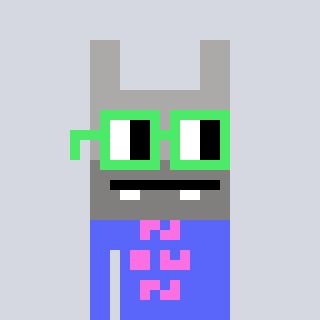
a pixel art character with square light green glasses, a rabbit-shaped head and a purple-colored body on a cool background